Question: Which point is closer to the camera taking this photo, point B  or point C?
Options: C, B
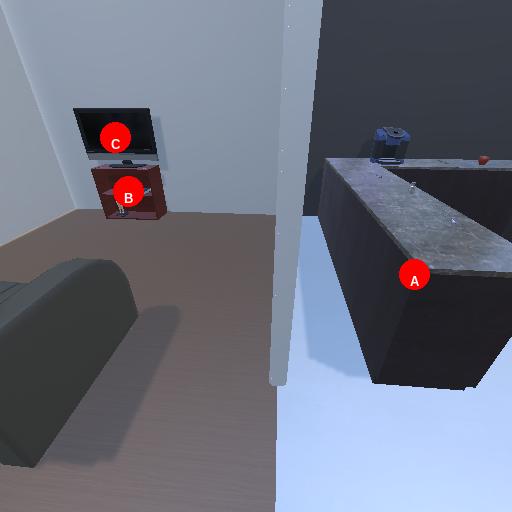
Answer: C